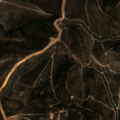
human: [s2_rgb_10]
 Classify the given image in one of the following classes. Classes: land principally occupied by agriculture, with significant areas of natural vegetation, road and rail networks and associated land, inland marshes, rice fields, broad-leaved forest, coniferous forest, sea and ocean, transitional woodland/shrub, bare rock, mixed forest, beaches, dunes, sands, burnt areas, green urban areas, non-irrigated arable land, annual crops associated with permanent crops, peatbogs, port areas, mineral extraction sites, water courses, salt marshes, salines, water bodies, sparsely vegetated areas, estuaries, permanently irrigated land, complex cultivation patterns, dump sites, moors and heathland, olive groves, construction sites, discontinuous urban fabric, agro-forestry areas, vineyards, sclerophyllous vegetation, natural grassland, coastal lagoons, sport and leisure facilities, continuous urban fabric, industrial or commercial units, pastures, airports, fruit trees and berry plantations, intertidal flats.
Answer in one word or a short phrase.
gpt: non-irrigated arable land, broad-leaved forest, transitional woodland/shrub